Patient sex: M
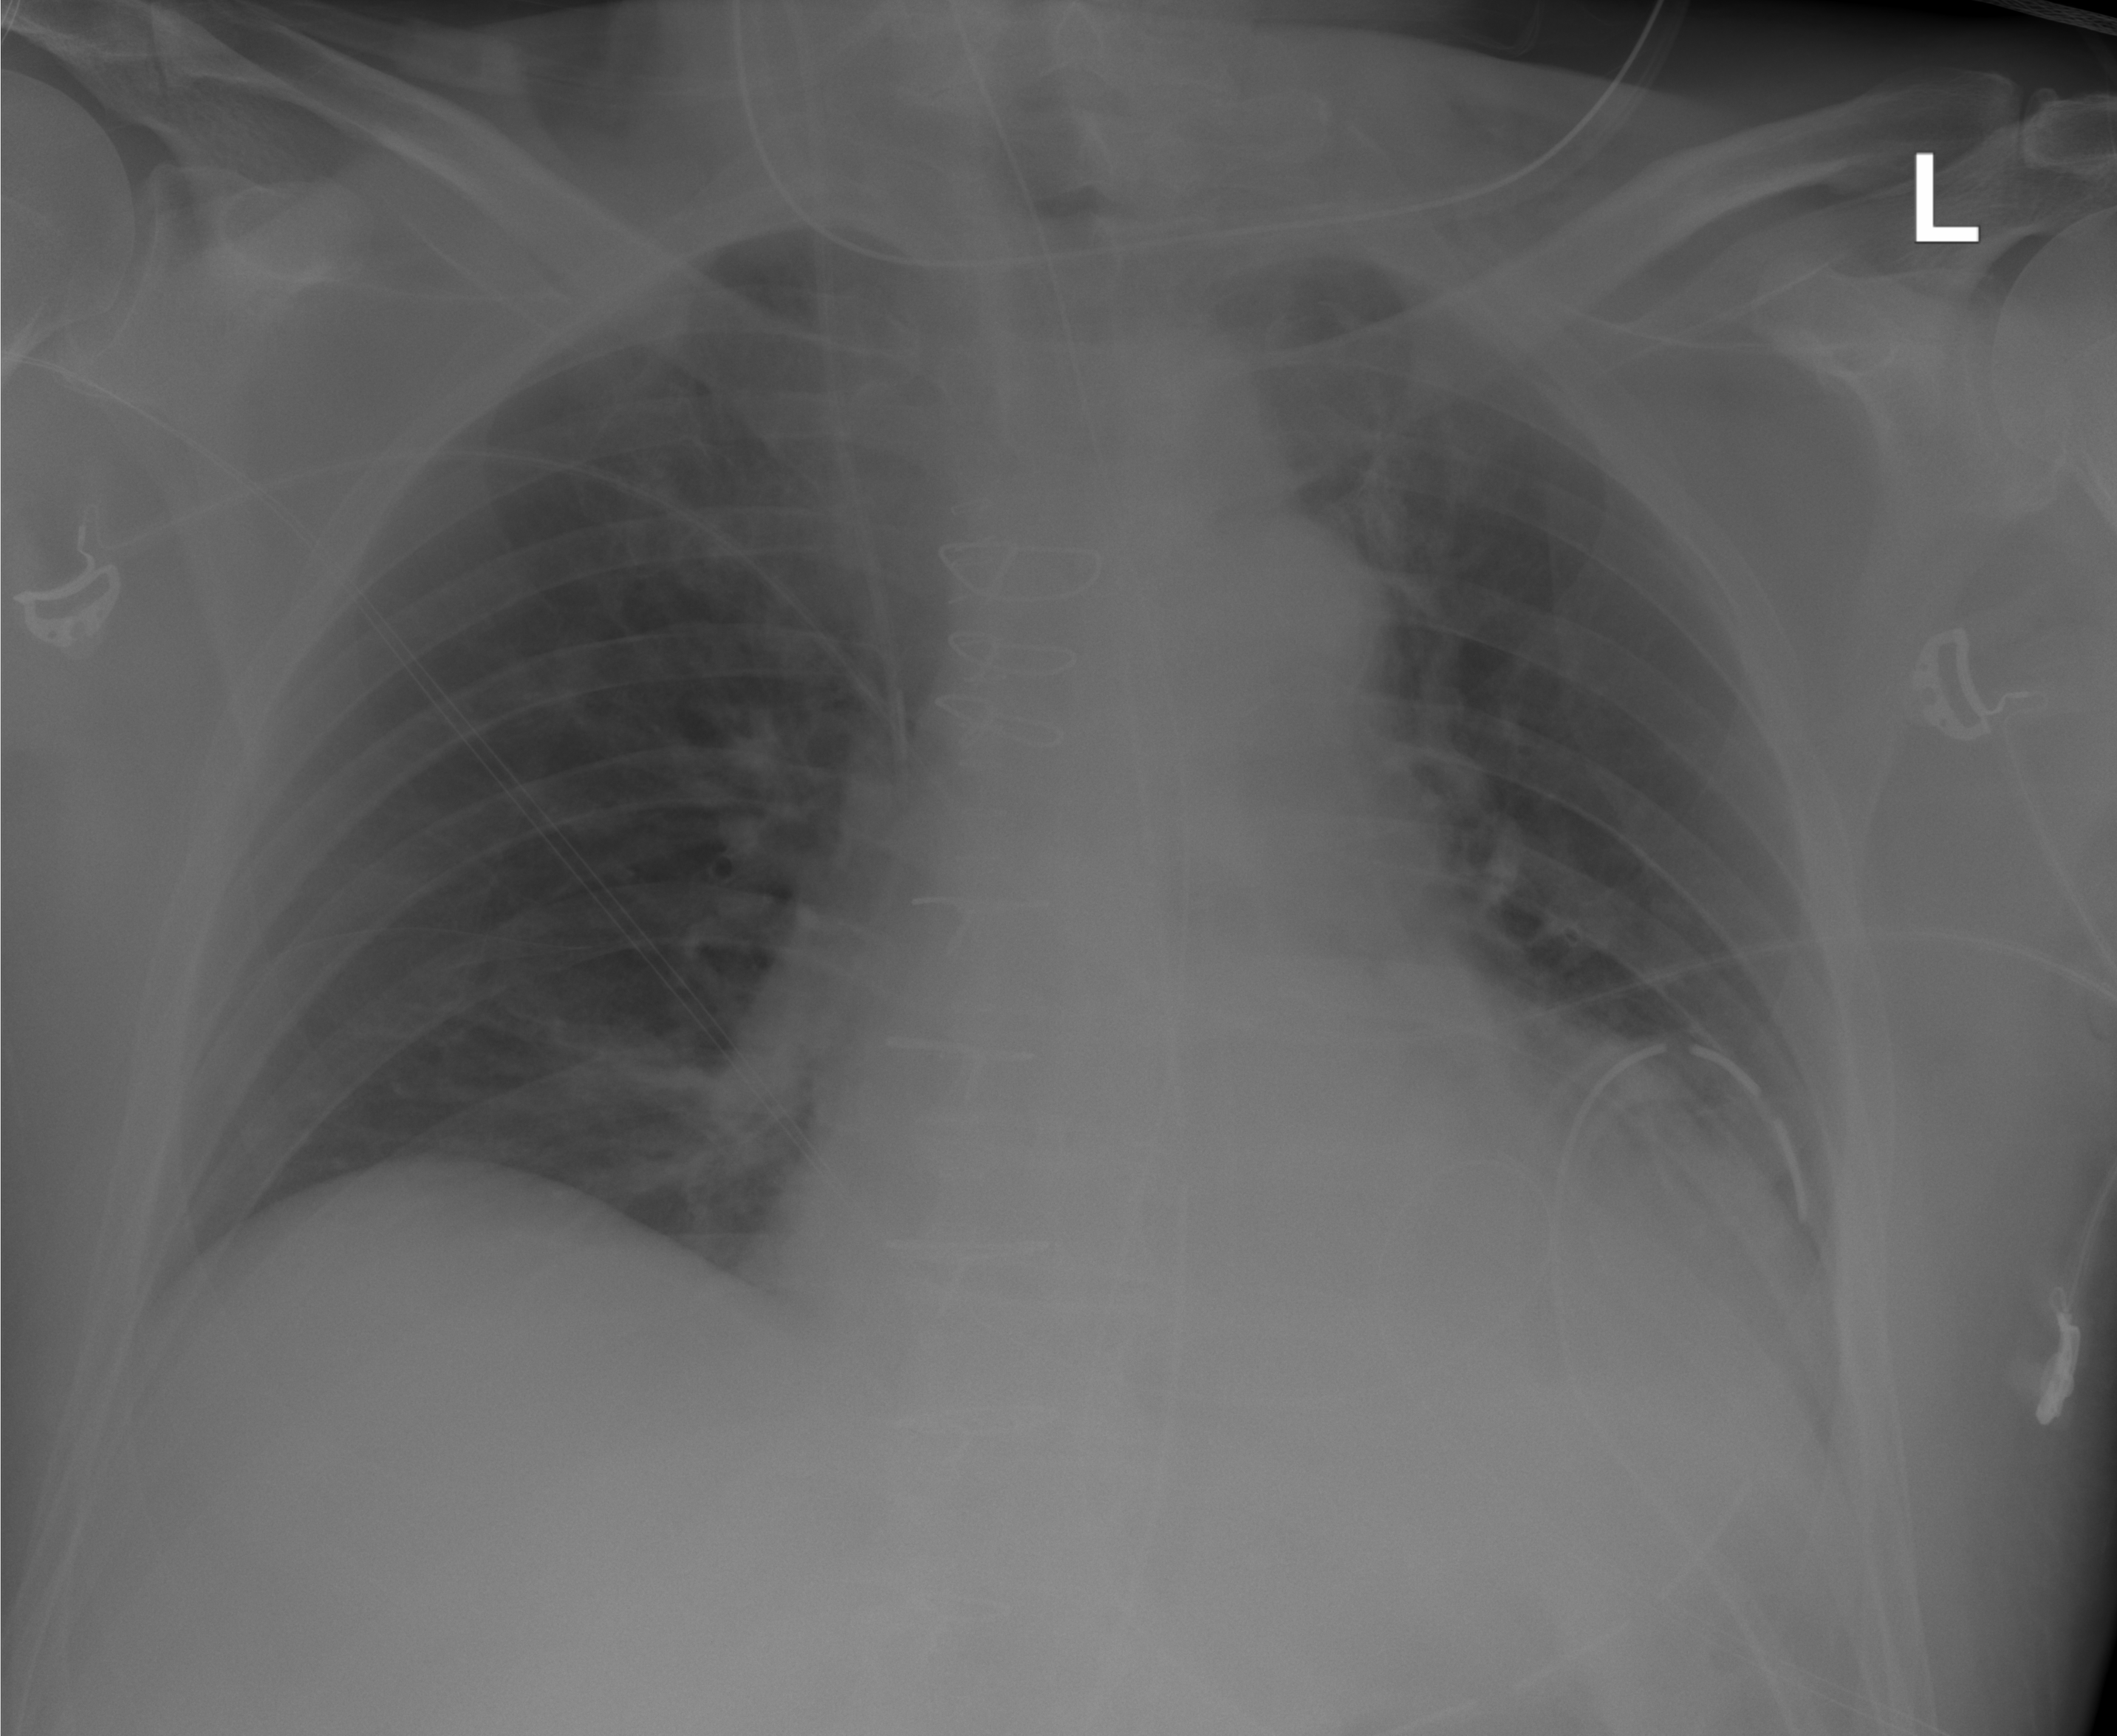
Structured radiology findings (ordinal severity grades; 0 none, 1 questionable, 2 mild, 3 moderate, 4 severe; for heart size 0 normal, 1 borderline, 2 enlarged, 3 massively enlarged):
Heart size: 0
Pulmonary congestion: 0
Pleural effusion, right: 0
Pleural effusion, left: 0
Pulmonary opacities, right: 0
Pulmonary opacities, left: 0
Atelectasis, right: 1
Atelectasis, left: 1